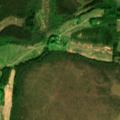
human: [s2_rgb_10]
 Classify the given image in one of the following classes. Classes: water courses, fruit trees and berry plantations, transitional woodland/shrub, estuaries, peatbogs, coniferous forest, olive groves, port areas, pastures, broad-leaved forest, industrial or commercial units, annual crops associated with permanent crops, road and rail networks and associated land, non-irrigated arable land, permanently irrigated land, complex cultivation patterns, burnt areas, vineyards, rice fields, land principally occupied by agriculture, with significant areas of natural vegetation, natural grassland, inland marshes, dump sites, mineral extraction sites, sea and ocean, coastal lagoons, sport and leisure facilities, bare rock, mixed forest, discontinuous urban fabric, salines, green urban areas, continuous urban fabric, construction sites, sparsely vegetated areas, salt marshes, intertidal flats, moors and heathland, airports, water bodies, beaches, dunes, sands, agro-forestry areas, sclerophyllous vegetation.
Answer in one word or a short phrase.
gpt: pastures, land principally occupied by agriculture, with significant areas of natural vegetation, broad-leaved forest, coniferous forest, mixed forest, transitional woodland/shrub, peatbogs